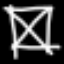
Label: hourglass